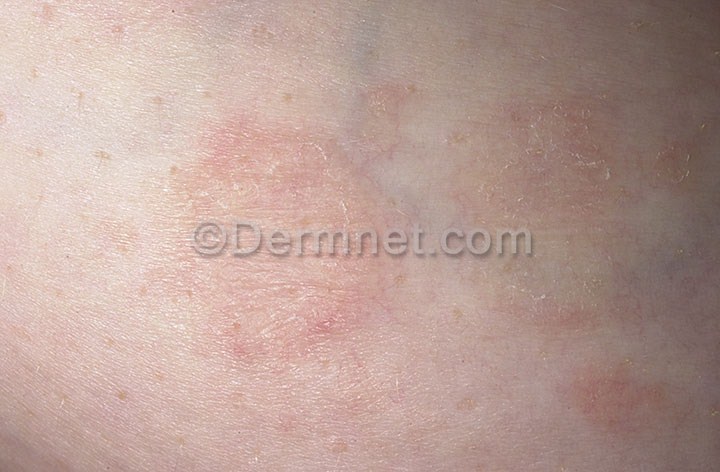
Disease: Psoriasis pictures Lichen Planus and related diseases